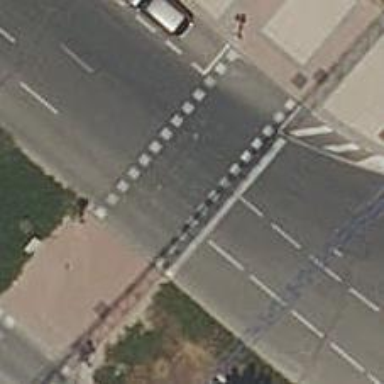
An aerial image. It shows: Road with traffic signals at the crossing.